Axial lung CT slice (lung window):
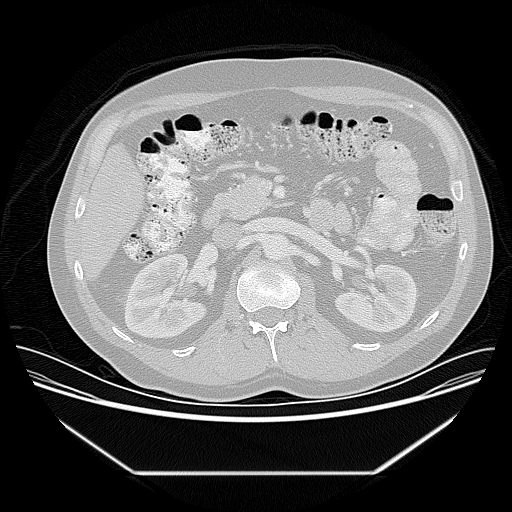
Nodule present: no